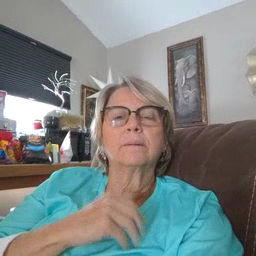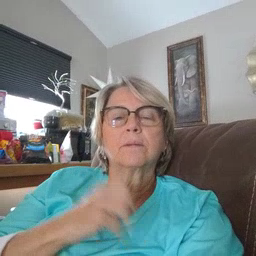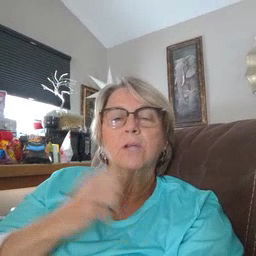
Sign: snack